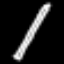
Label: pencil